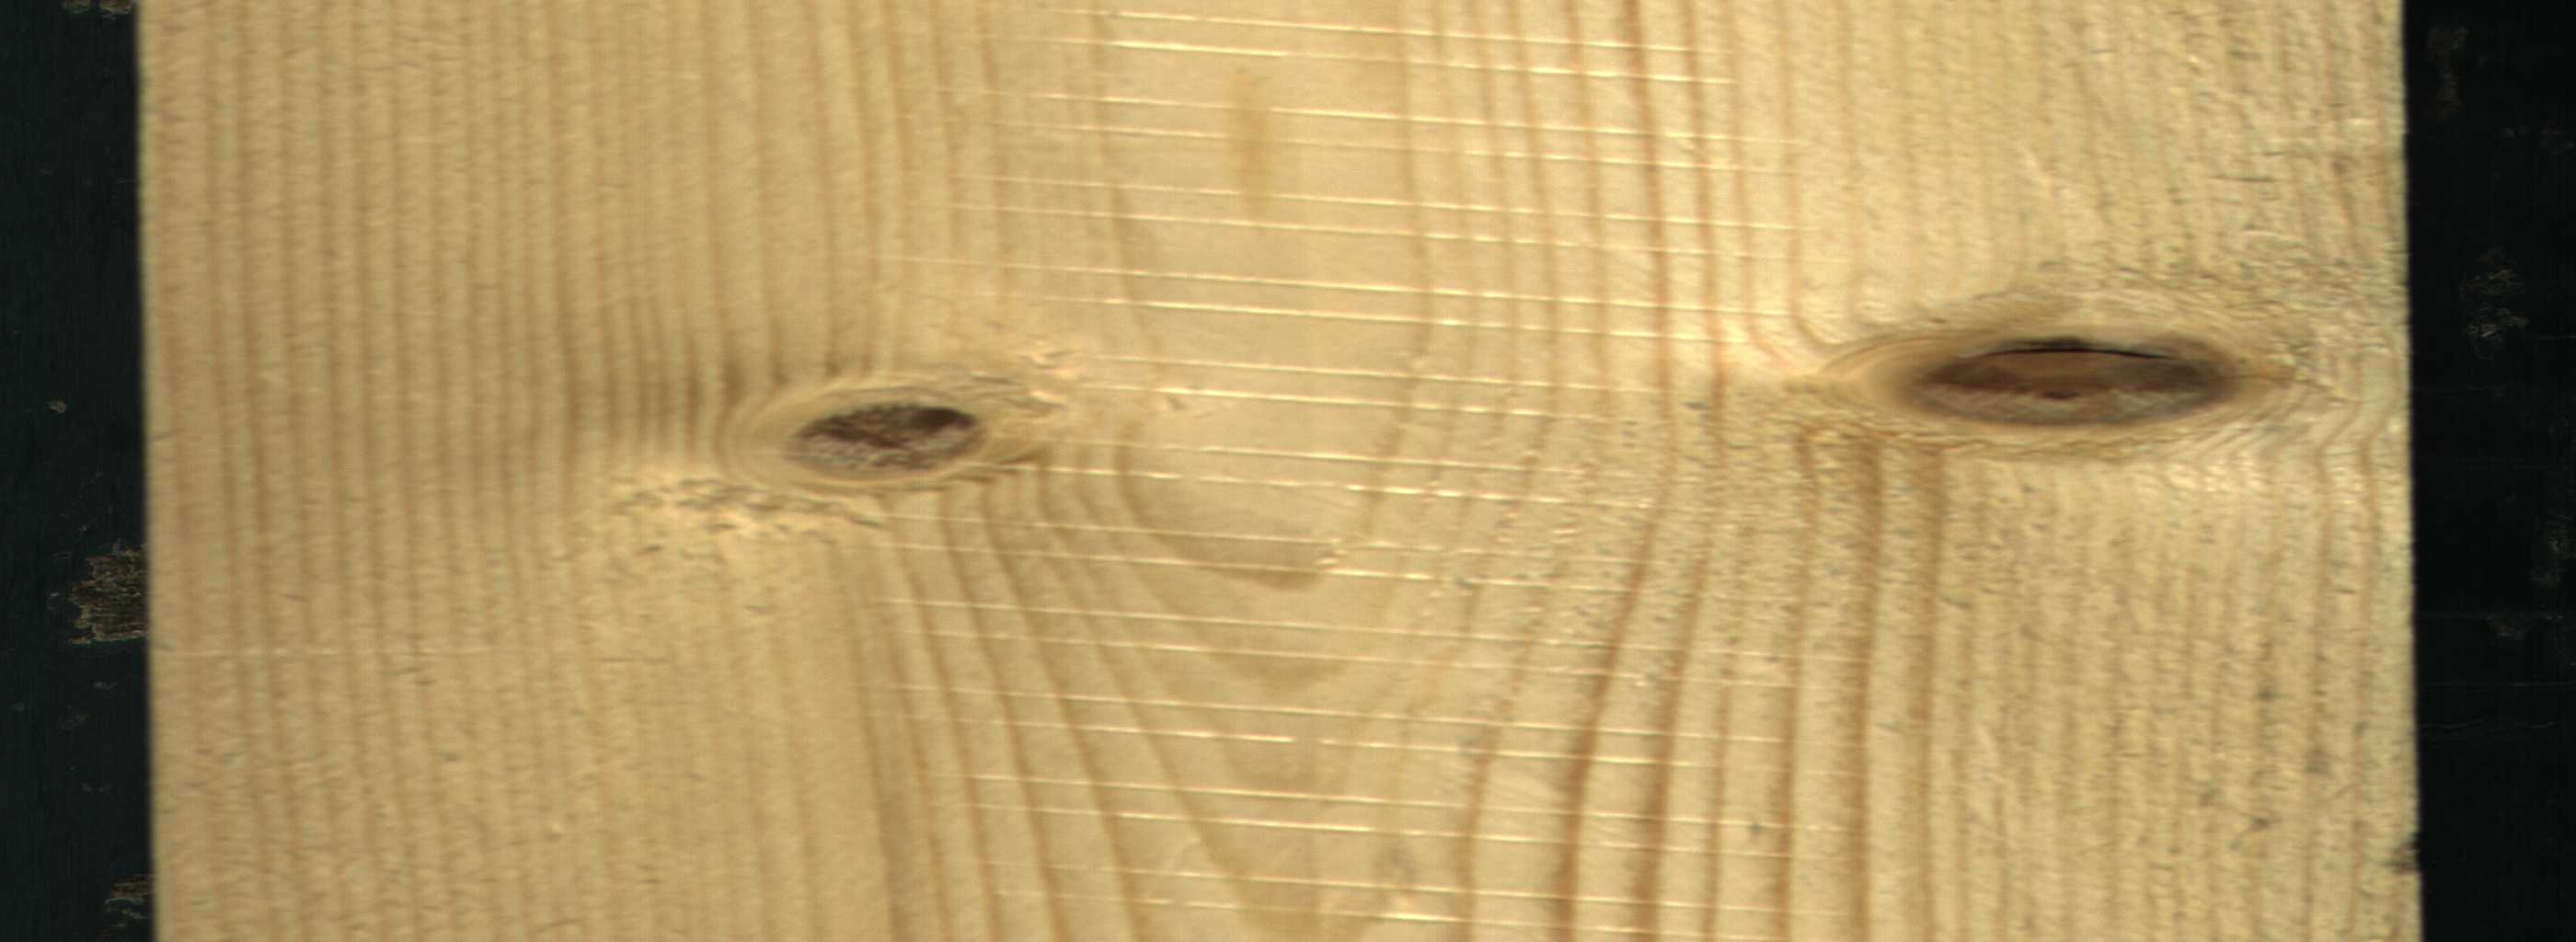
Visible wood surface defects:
knot_with_crack
Live_Knot